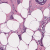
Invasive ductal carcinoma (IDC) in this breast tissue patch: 1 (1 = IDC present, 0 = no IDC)